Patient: sex M, age 47
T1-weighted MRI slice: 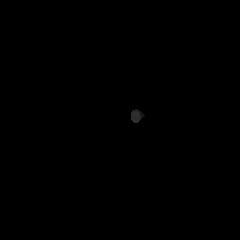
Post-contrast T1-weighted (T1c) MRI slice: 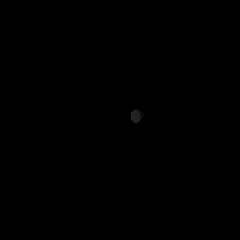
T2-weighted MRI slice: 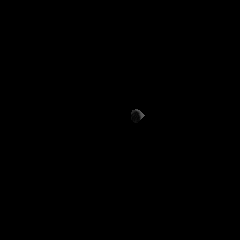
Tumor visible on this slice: no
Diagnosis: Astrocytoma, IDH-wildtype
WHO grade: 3